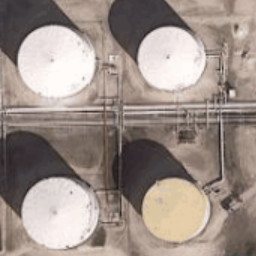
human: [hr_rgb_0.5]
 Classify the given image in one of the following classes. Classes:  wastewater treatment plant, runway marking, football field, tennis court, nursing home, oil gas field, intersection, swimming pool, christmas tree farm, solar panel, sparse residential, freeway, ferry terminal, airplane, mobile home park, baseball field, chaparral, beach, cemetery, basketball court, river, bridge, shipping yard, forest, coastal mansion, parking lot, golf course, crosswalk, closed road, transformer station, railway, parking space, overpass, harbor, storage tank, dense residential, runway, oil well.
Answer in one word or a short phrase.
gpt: storage tank